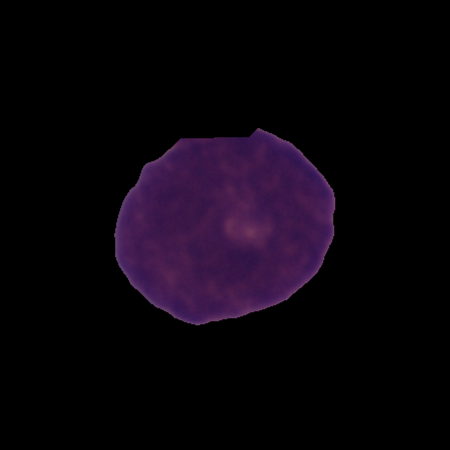
Label: cancer